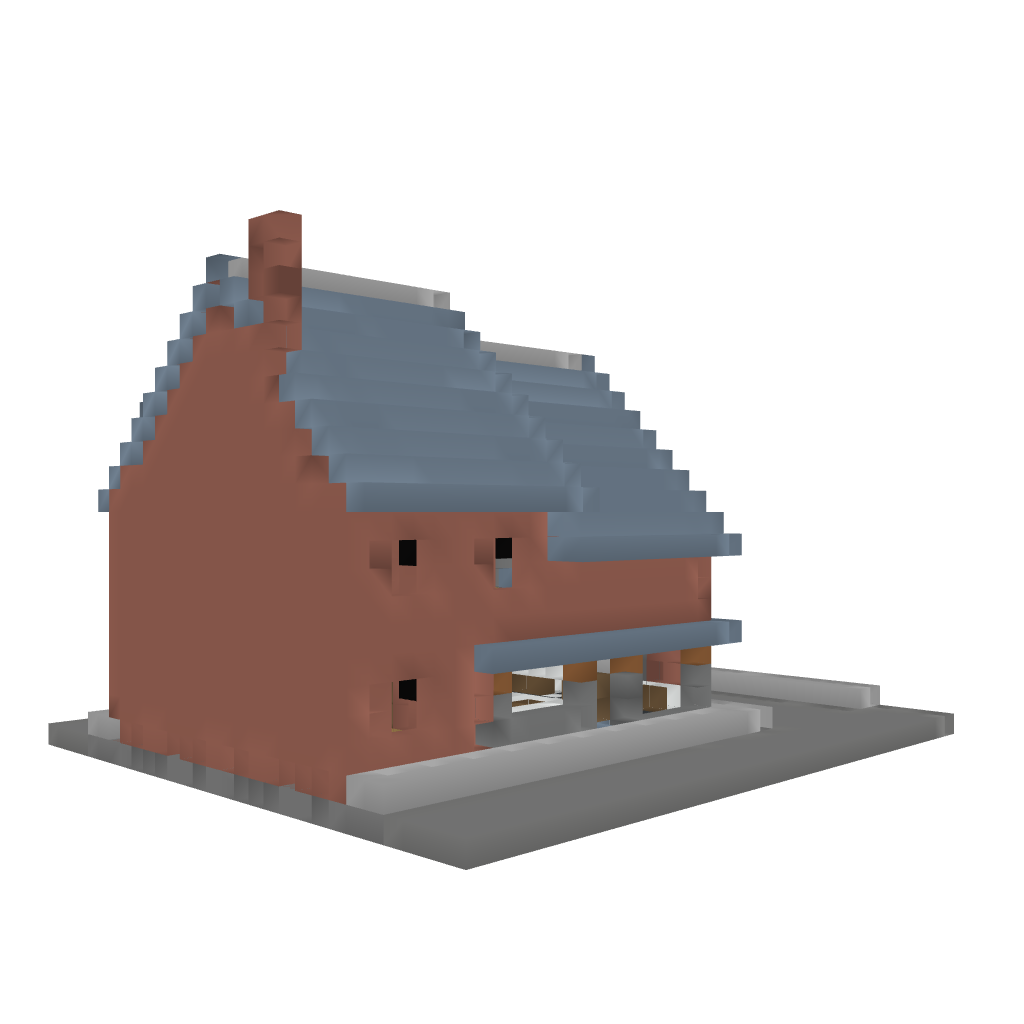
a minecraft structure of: Terraced Shop 2 OF 2